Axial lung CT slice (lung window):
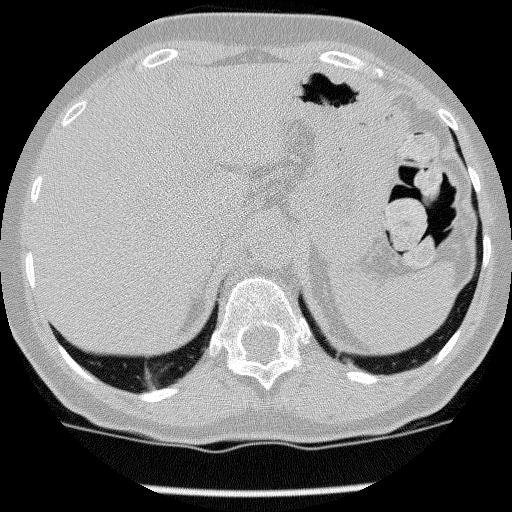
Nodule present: no